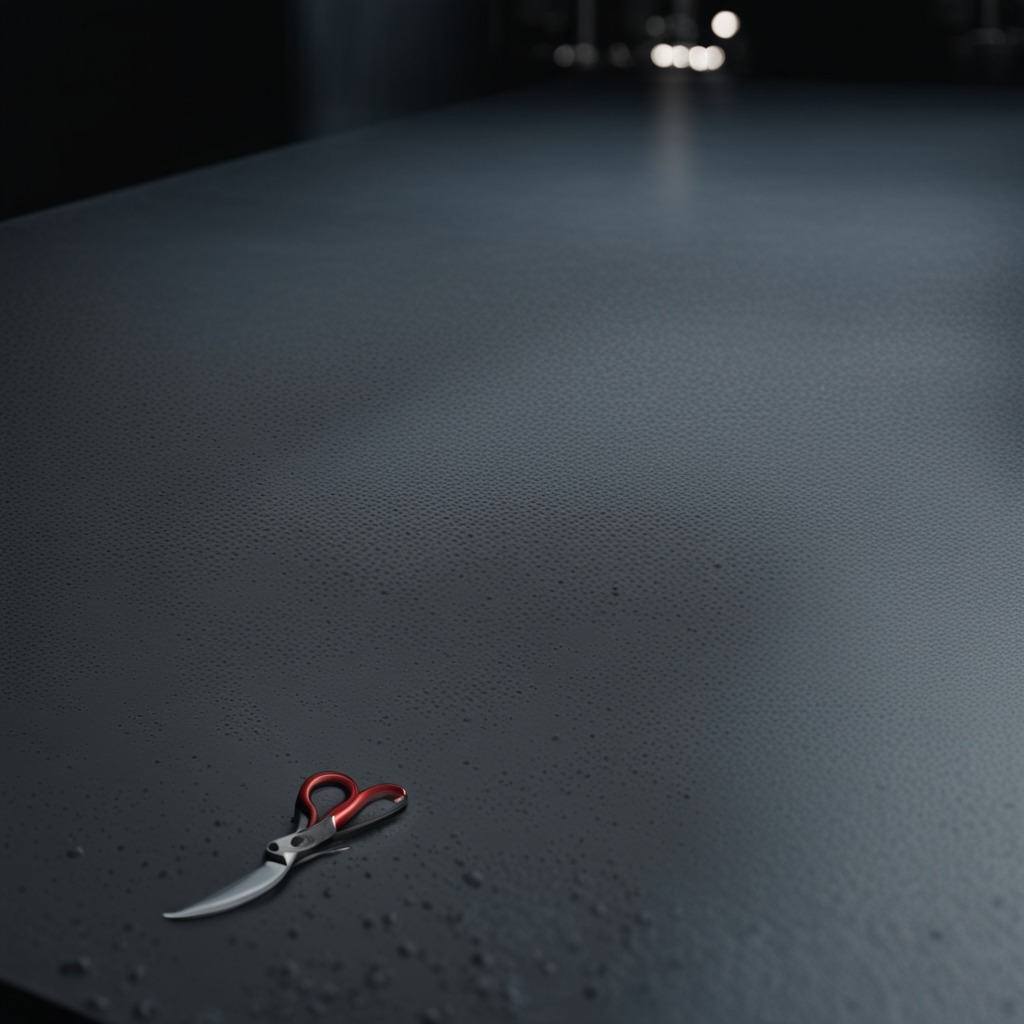
A scissor lies on a clean granite table inside a workshop at night dim ambient light soft shadows worn but